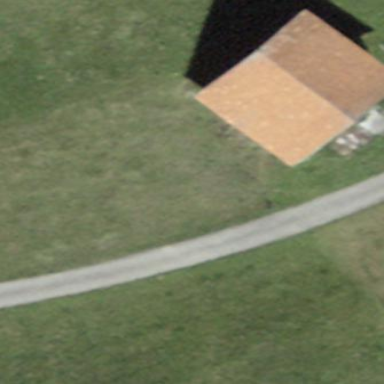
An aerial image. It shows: Rural barn.